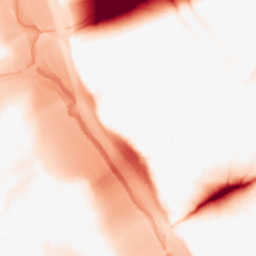
Category: morphological
Decomposition family: tophat
Decomposition parameters: size: 50
mode: black
Upsampling method: quintic
Upsampling parameters: scale: 2
Upsampling scale: 2